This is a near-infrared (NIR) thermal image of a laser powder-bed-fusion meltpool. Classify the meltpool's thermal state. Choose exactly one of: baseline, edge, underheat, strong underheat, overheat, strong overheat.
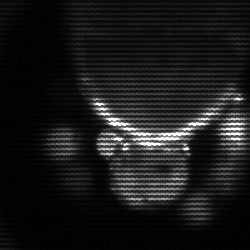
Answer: baseline